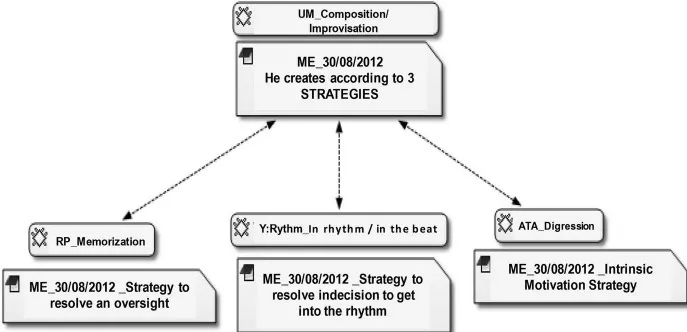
Sequence function where apprentice with Transformative approach establishes three strategies of musical creation.
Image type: chart (chart)